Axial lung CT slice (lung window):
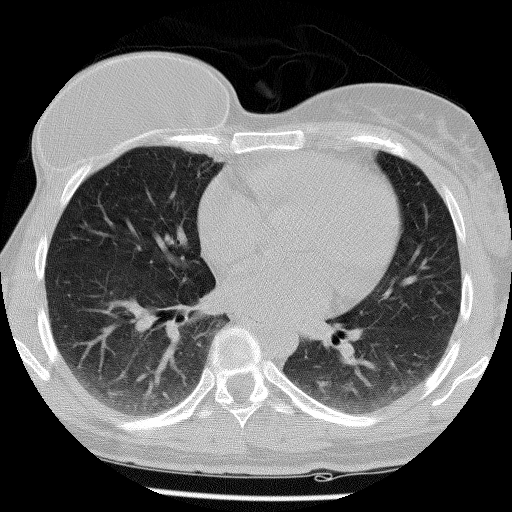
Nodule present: no